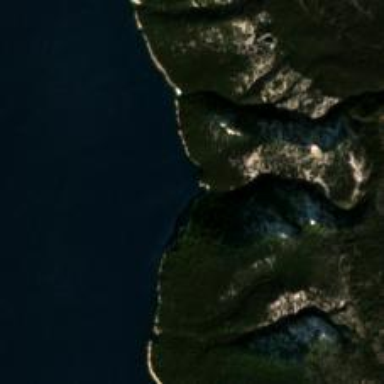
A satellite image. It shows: Beautiful bay with natural surroundings.